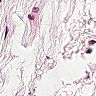
Metastatic tissue present: no